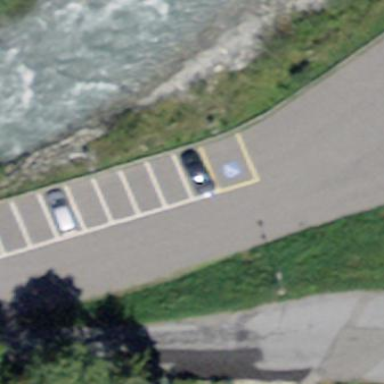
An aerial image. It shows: Street side parking area.